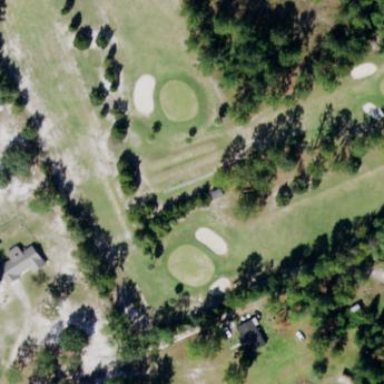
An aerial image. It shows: Golf fairway in the image.